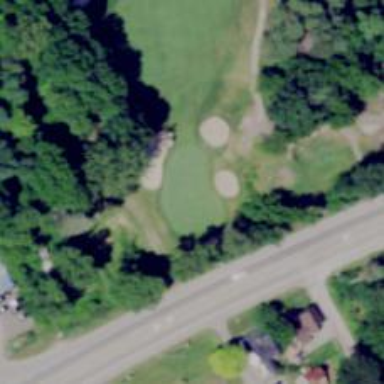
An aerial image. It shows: View of golf hole.